Interaction volume radius: 5 \u00c5
Interaction volume height: 10 \u00c5
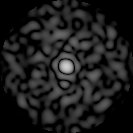
Disorder parameter: 0.8048